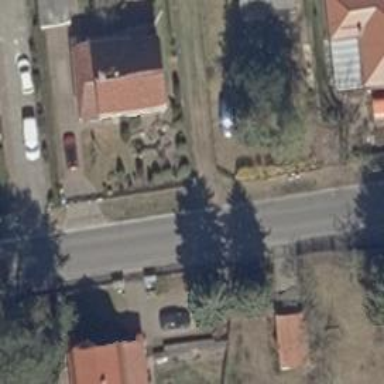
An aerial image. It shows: Driveway with grass surface.